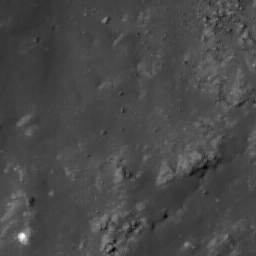
Host type: background_regolith
Lunar coordinates: latitude nan, longitude nan